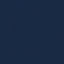
Land use / land cover: SeaLake